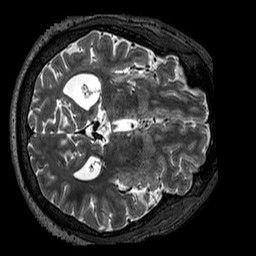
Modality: T2w
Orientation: axial
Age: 41
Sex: male
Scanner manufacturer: siemens
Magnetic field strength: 3 T
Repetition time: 3.2 s
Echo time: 0.567 s